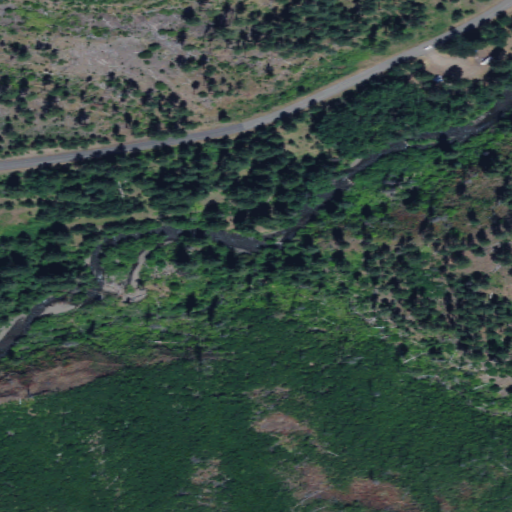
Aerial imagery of valley in Washington named Grub Canyon containing evergreen forest, shrub, and open development